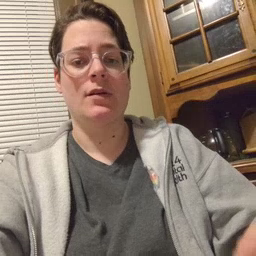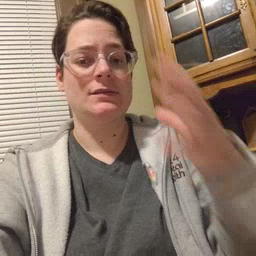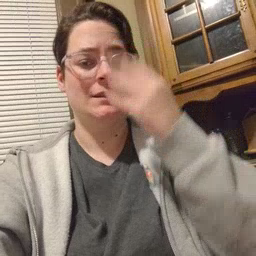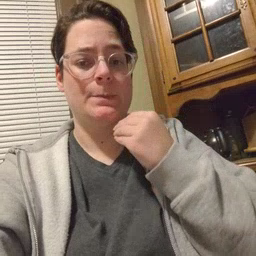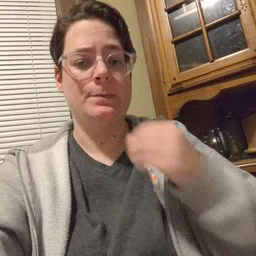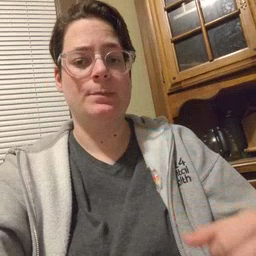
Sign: sleep